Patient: sex F, age 73
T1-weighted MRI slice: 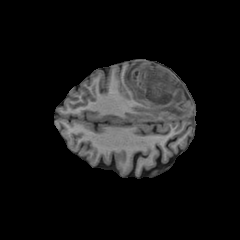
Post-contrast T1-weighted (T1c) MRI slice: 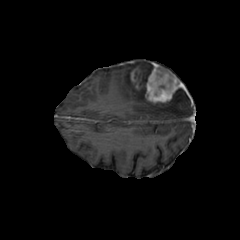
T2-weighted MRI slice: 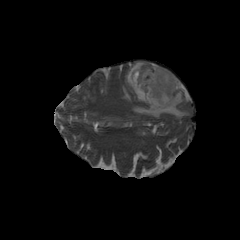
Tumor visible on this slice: yes
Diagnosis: Glioblastoma, IDH-wildtype
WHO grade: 4